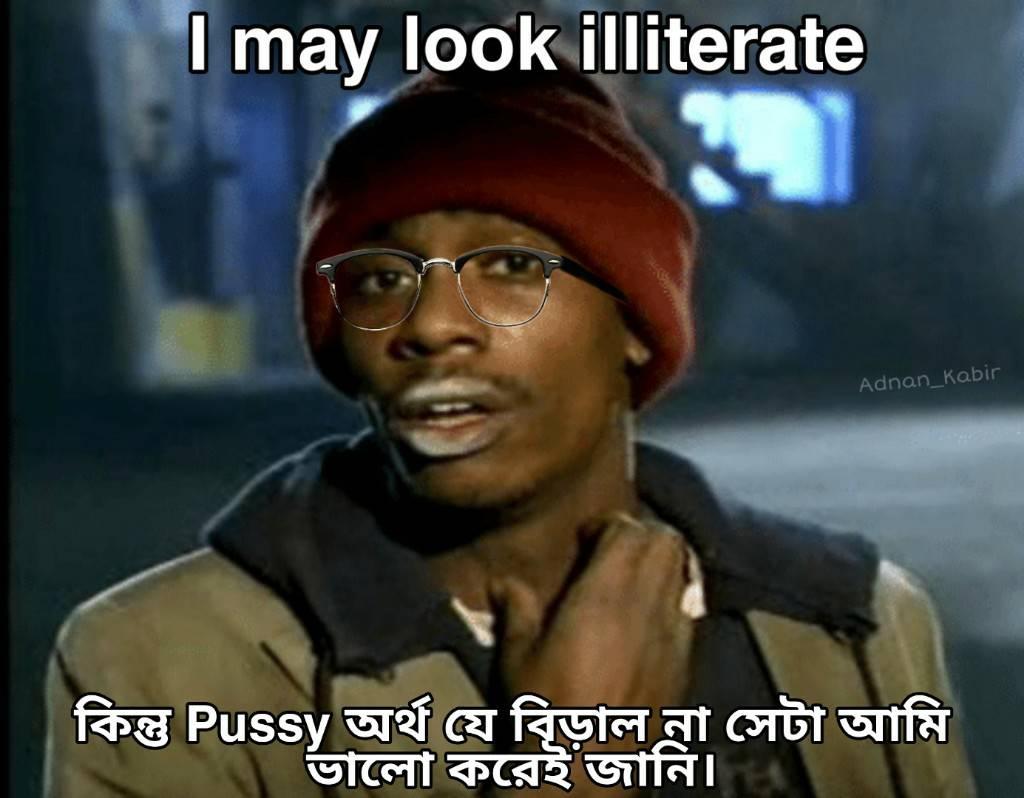
Caption: I may look illiterate  কিন্তু Pussy অর্থ যে বিড়াল না সেটা আমি ভালো করেই জানি ।
Label: non-hate